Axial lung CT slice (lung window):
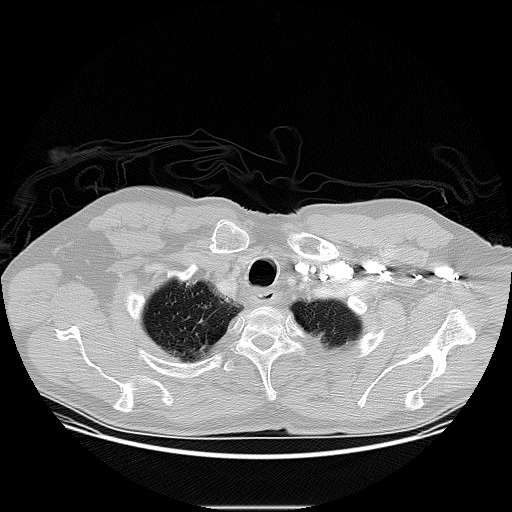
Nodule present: no